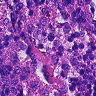
Metastatic tissue present: no